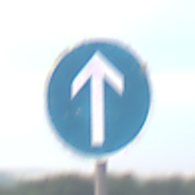
Verkehrszeichen: VorgeschriebeneFahrtrichtungGeradeaus
Umgebung: Outdoor, Nature
Tageszeit: SunriseSunset
Wetter: PartlyCloudy
Licht: Natural
Jahreszeit: NotSpecified
Kontrast: LowContrast